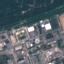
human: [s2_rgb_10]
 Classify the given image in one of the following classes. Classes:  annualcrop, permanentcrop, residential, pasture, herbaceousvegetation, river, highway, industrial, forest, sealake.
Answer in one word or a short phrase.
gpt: Industrial